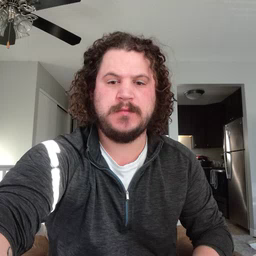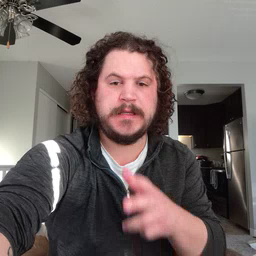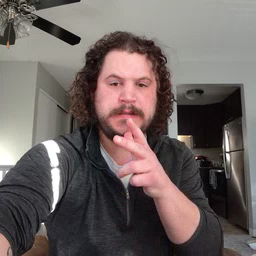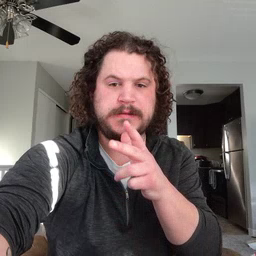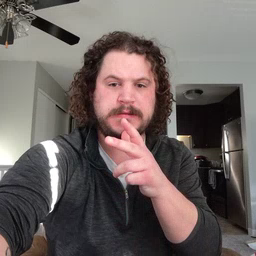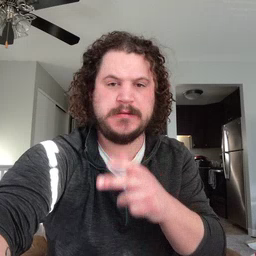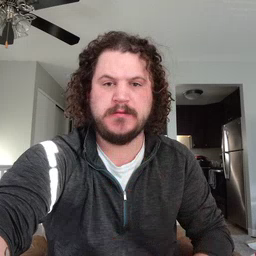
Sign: hen